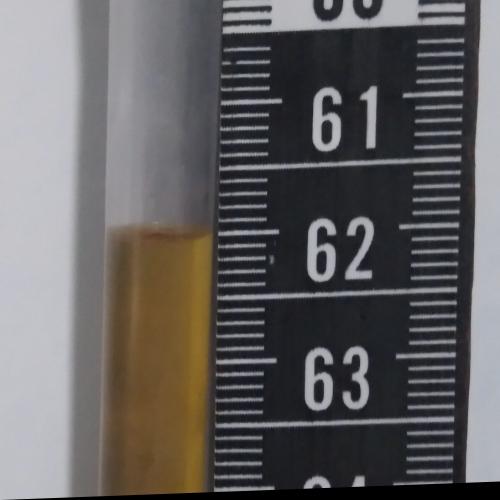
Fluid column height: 62.0 cm